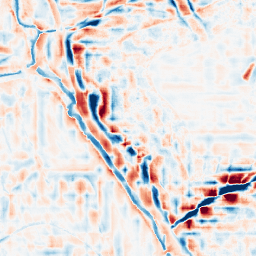
Category: wavelet
Decomposition family: wavelet_reverse_biorthogonal
Decomposition parameters: wavelet: rbio2.4
level: 4
Upsampling method: quartic
Upsampling parameters: scale: 4
Upsampling scale: 4